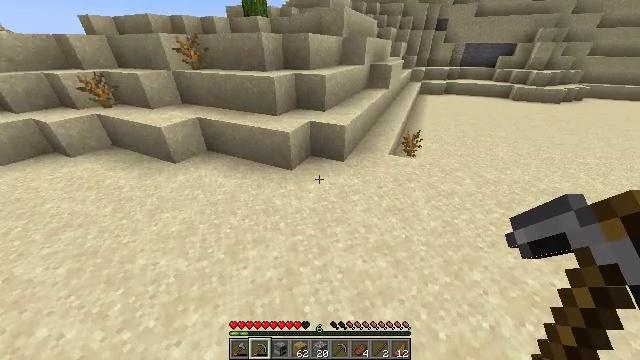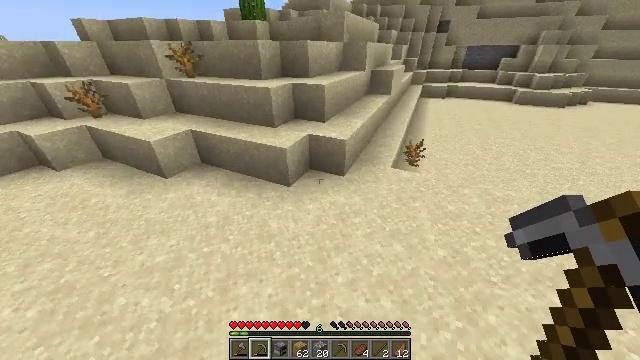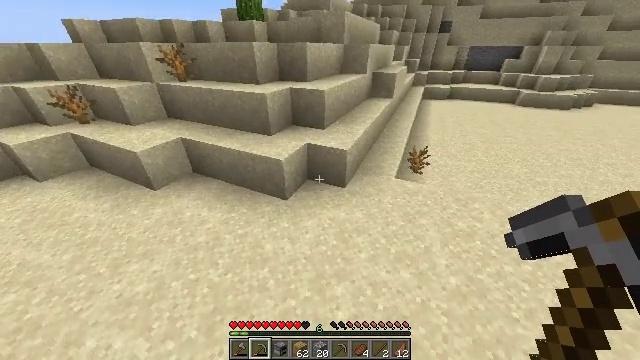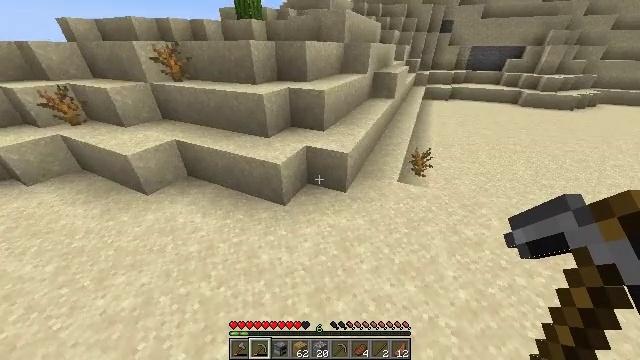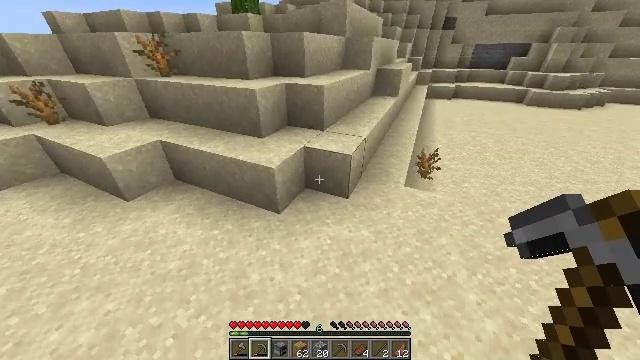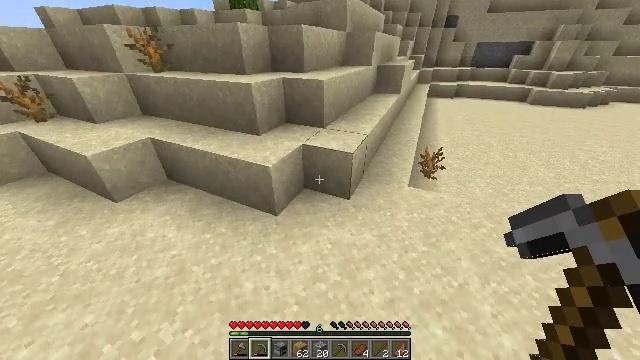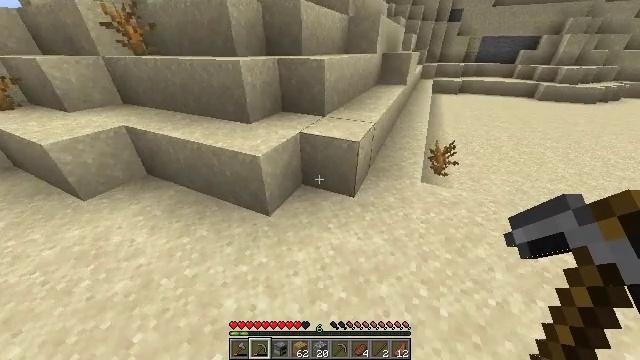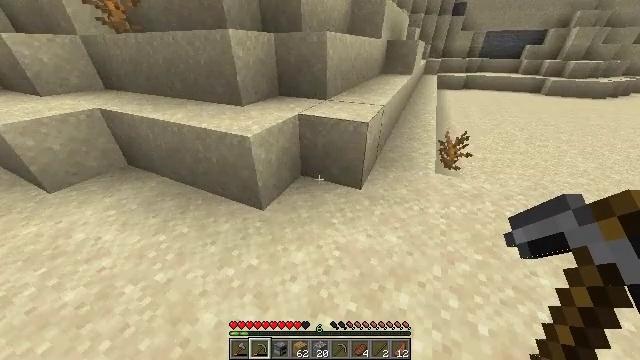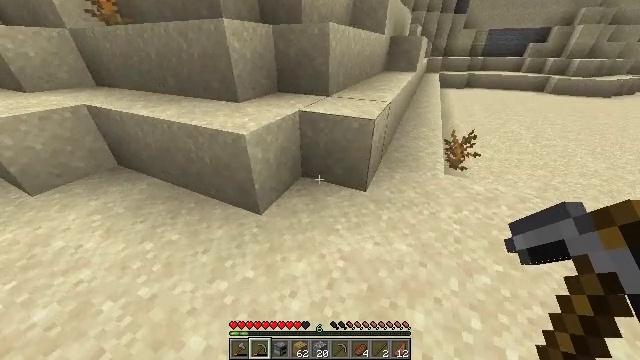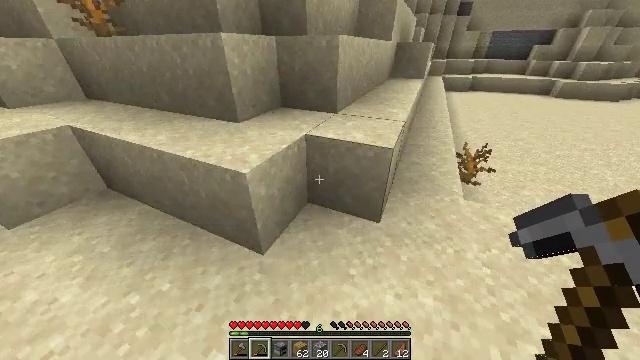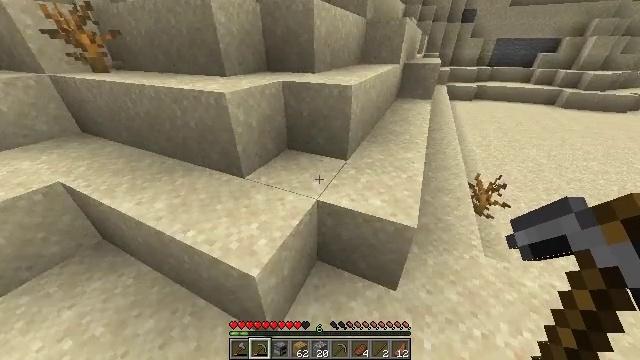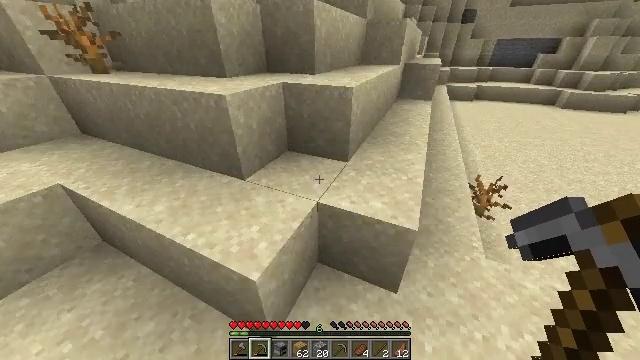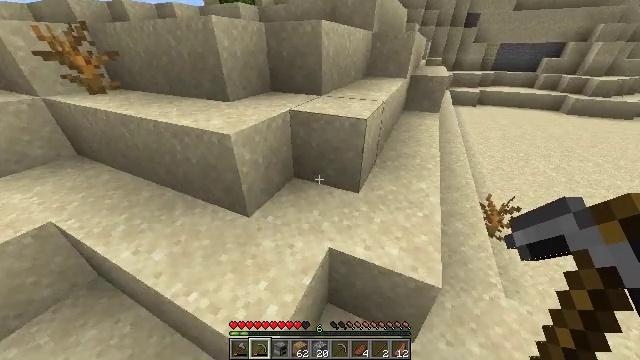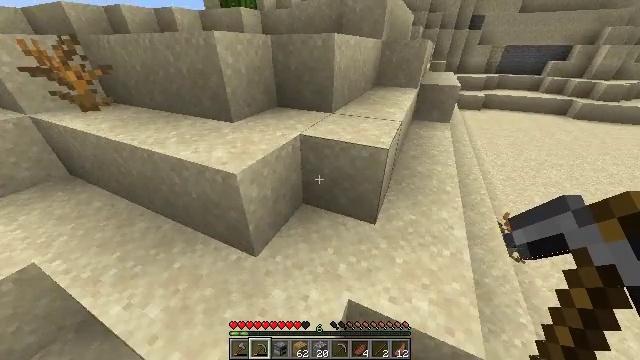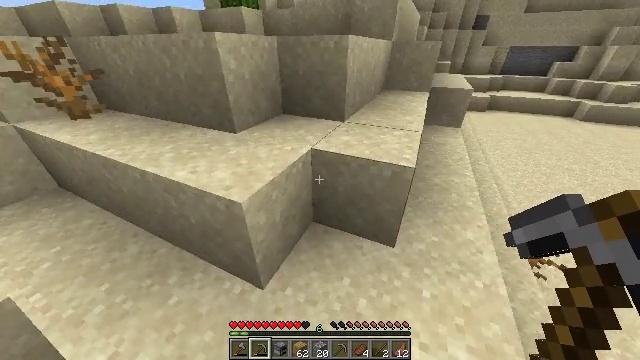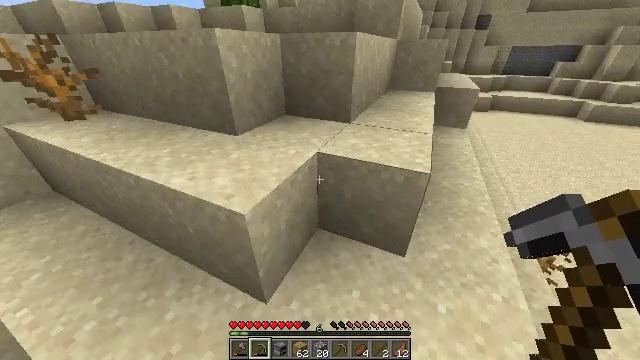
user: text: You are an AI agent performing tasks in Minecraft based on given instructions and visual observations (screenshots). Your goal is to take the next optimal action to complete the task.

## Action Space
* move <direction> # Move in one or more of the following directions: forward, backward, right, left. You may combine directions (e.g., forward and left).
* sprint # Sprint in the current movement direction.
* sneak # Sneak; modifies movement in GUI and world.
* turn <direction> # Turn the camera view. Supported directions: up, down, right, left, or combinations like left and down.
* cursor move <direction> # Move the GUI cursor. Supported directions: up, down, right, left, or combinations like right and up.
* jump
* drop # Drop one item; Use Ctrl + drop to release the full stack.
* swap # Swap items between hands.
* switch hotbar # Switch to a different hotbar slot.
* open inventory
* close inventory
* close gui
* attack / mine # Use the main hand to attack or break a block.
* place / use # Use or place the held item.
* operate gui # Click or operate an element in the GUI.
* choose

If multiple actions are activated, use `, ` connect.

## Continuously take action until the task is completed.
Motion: motion action
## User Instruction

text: Break the dead bush for sticks.
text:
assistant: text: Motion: move forward, sprint, jump
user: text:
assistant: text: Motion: move forward, sprint, jump
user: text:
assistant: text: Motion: move forward, sprint, jump
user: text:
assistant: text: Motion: move forward, sprint, jump
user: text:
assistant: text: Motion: move forward, sprint, jump
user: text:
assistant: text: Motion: move forward and move left, sprint, jump
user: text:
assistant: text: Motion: move forward and move left, sprint, jump
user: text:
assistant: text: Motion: move forward and move left, sprint, jump
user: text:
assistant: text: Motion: move forward and move left, sprint, jump
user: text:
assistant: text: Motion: move forward and move left, sprint, jump
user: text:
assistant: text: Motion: move forward and move left, sprint, jump
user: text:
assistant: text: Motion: move forward and move left, sprint, jump
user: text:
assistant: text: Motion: move forward and move left, sprint, jump
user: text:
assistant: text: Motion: move forward and move left, sprint, jump
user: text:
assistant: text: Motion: move forward and move left, sprint, jump
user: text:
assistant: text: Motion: move forward and move left, sprint, jump
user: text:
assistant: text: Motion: move forward and move left, sprint, jump
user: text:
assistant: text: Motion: move forward and move left, sprint, jump
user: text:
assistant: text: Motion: move forward and move left, sprint, jump
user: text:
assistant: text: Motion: move forward and move left, sprint, jump
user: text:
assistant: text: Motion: move forward and move left, sprint, jump
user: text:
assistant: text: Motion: move forward and move left, sprint, jump
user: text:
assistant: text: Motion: move forward and move left, sprint, jump
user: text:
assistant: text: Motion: move forward and move left, sprint, jump
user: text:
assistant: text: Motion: move forward and move left, sprint, jump
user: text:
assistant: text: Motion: move forward and move left, sprint, jump
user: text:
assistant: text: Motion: move forward and move left, sprint, jump
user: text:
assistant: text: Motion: move forward and move left, sprint, jump
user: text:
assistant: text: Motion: move forward, sprint, jump
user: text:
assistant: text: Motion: move forward, sprint, jump